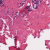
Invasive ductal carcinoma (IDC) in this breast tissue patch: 0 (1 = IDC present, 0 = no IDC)